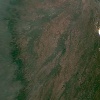
Label: land